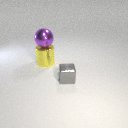
small gray metal cube to the right of large yellow metal cylinder